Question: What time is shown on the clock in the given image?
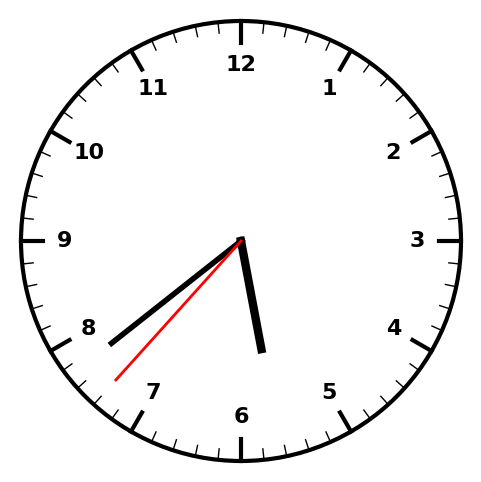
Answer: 05:38:37